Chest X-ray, PA view. Patient: 26 years old, sex M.
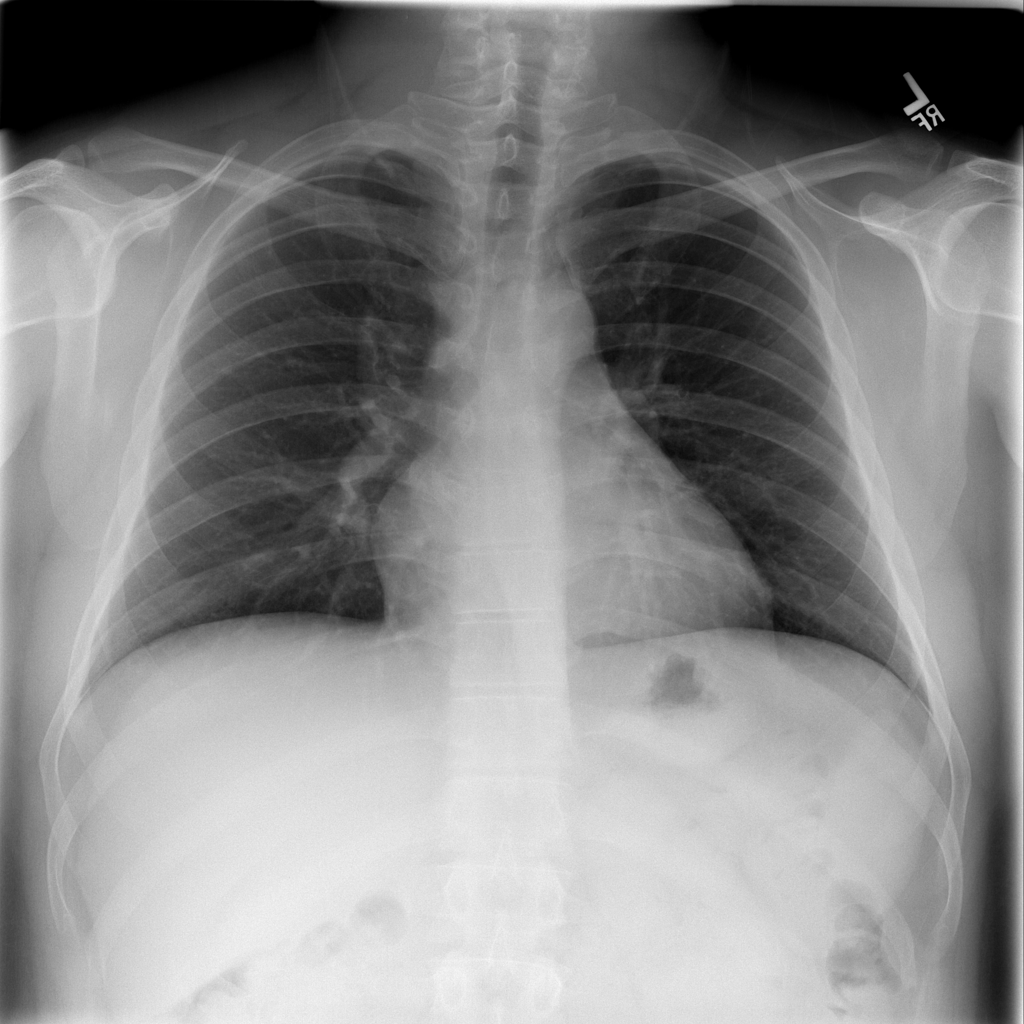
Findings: Infiltration